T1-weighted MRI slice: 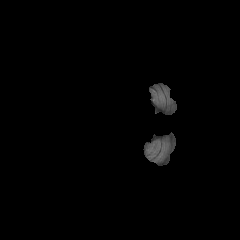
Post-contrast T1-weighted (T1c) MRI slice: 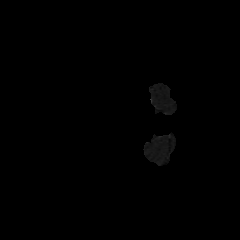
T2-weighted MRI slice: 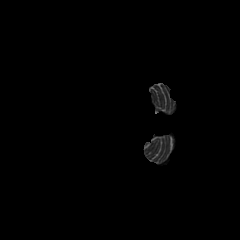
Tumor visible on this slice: no